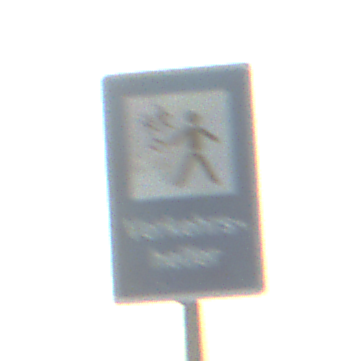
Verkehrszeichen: Verkehrshelfer
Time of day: SunriseSunset
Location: Outdoor (Beach)
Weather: Clear
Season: NotSpecified
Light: Natural